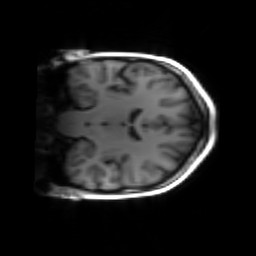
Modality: inplaneT1
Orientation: coronal
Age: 20
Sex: female
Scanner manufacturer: siemens
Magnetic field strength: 3 T
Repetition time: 1.2 s
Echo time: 0.00251 s